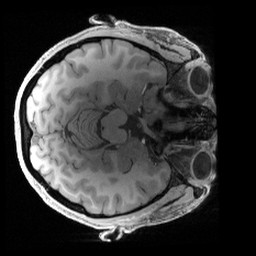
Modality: T1w
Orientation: axial
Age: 39
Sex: female
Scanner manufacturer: siemens
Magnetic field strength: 3 T
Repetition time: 2.4 s
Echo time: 0.00241 s